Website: macys
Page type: cart
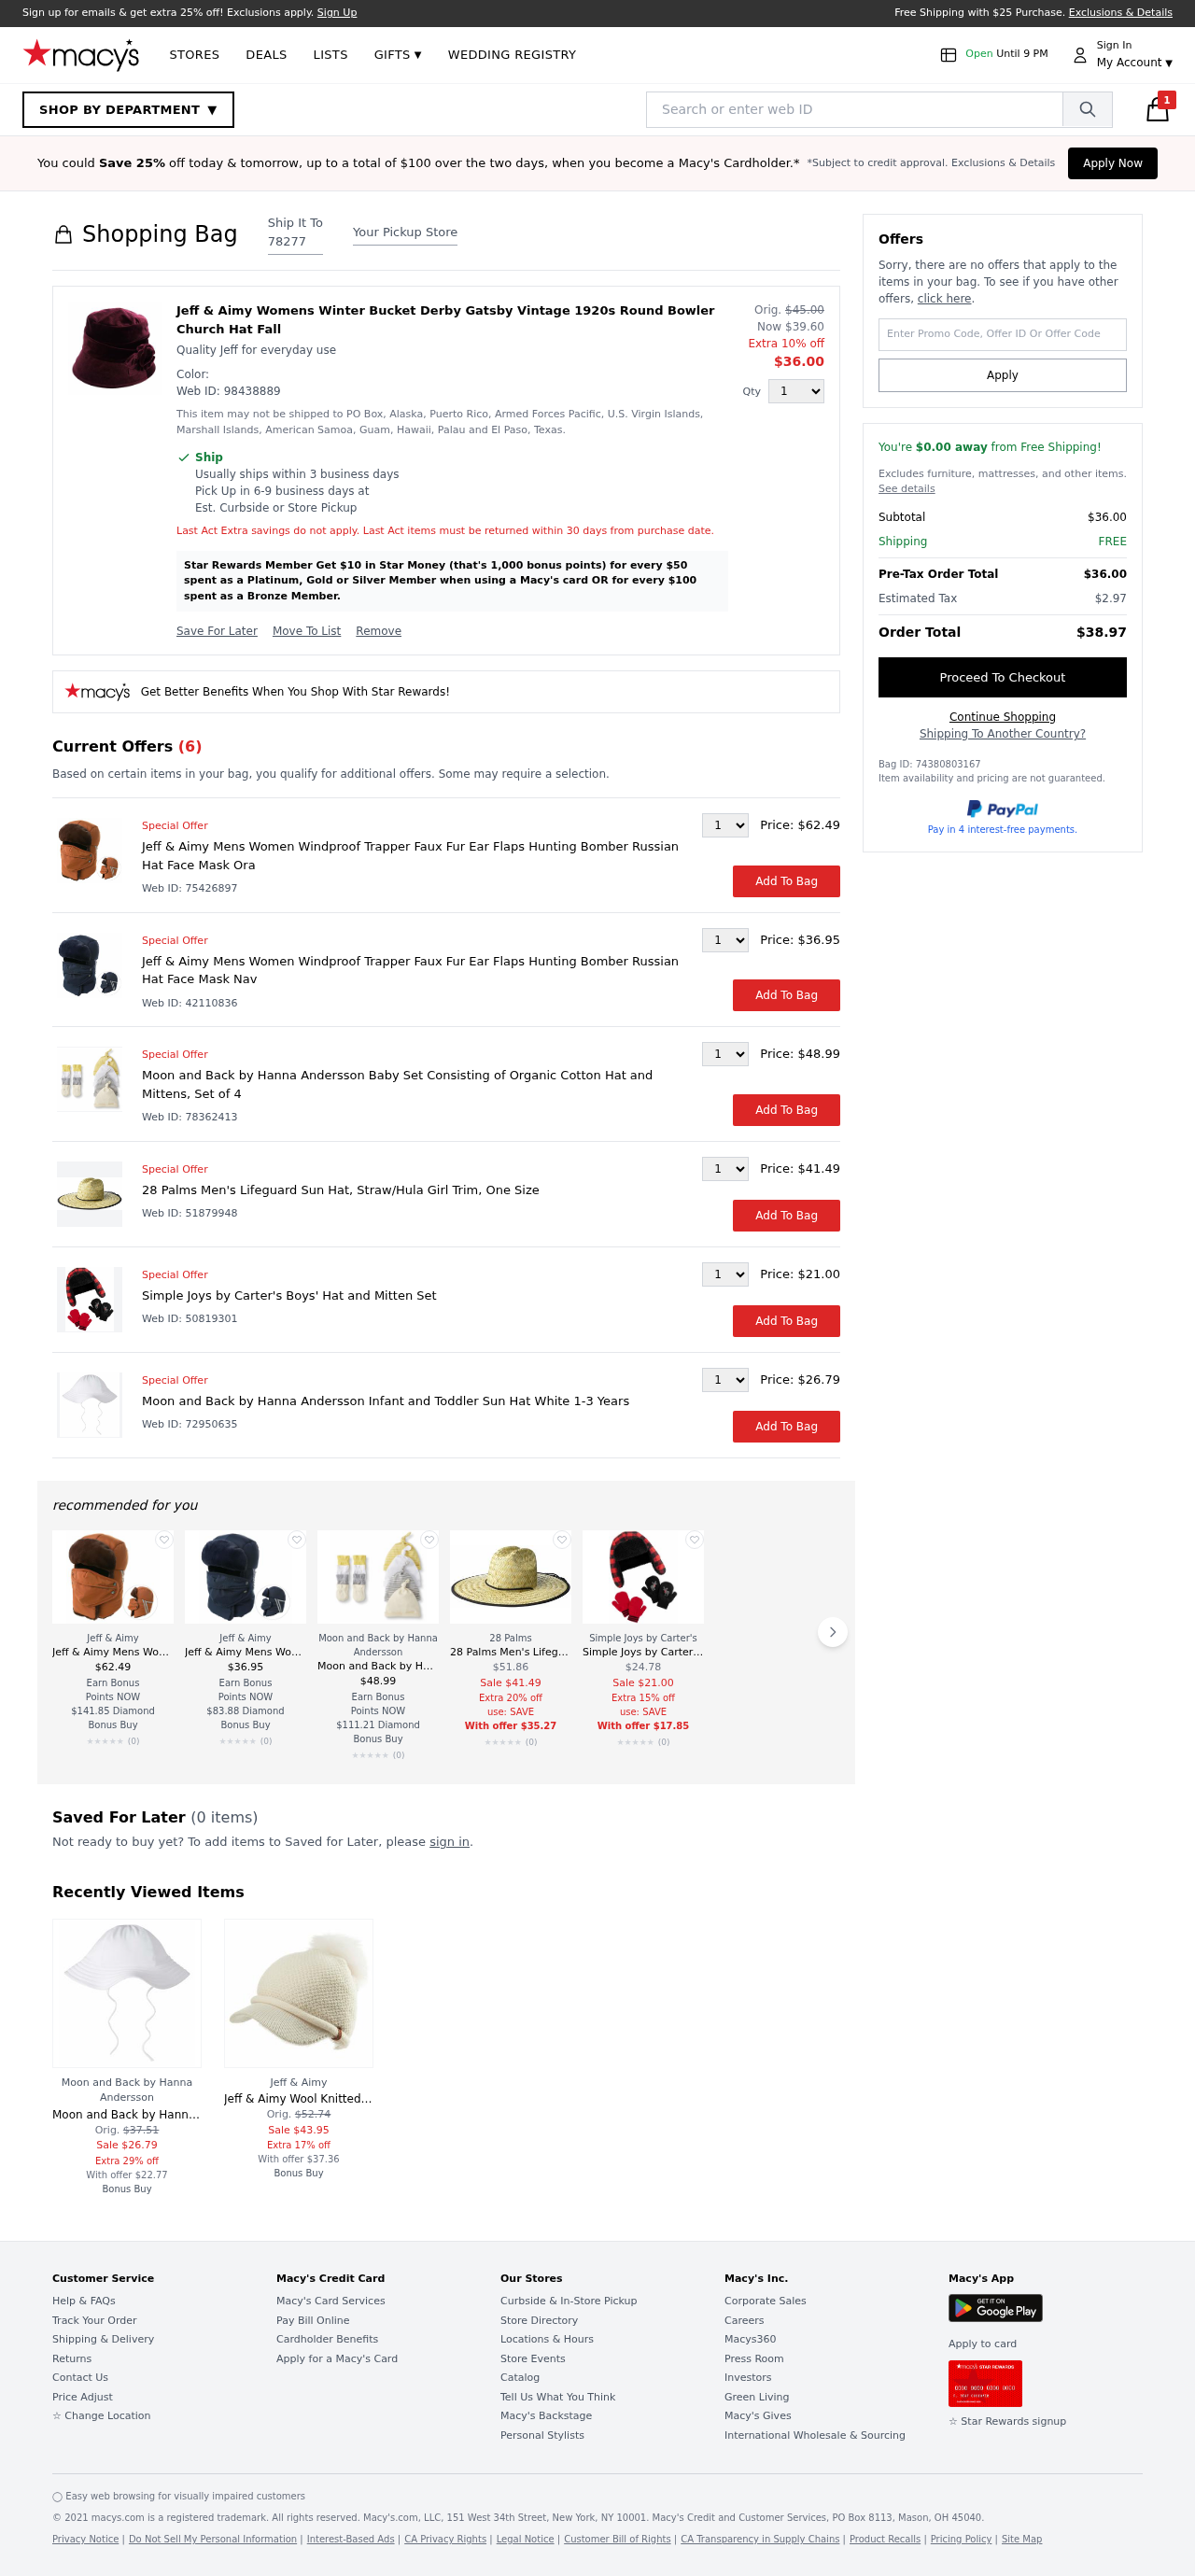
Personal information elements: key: PII_POSTCODE
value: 78277
Product elements: key: PRODUCT1_DESC
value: Quality Jeff for everyday use
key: PRODUCT1_NAME
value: Jeff & Aimy Womens Winter Bucket Derby Gatsby Vintage 1920s Round Bowler Church Hat Fall
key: PRODUCT1_PRICE
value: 36
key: PRODUCT1_QUANTITY
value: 1
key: PRODUCT2_BRAND
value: Jeff & Aimy
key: PRODUCT2_NAME
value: Jeff & Aimy Mens Women Windproof Trapper Faux Fur Ear Flaps Hunting Bomber Russian Hat Face Mask Ora
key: PRODUCT2_PRICE
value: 62.49
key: PRODUCT3_BRAND
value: Jeff & Aimy
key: PRODUCT3_NAME
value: Jeff & Aimy Mens Women Windproof Trapper Faux Fur Ear Flaps Hunting Bomber Russian Hat Face Mask Nav
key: PRODUCT3_PRICE
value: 36.95
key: PRODUCT4_BRAND
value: Moon and Back by Hanna Andersson
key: PRODUCT4_NAME
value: Moon and Back by Hanna Andersson Baby Set Consisting of Organic Cotton Hat and Mittens, Set of 4
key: PRODUCT4_PRICE
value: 48.99
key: PRODUCT5_BRAND
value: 28 Palms
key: PRODUCT5_NAME
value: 28 Palms Men's Lifeguard Sun Hat, Straw/Hula Girl Trim, One Size
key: PRODUCT5_PRICE
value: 41.49
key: PRODUCT6_BRAND
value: Simple Joys by Carter's
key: PRODUCT6_NAME
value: Simple Joys by Carter's Boys' Hat and Mitten Set
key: PRODUCT6_PRICE
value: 21
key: PRODUCT7_BRAND
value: Moon and Back by Hanna Andersson
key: PRODUCT7_NAME
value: Moon and Back by Hanna Andersson Infant and Toddler Sun Hat White 1-3 Years
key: PRODUCT7_PRICE
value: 26.79
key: PRODUCT8_BRAND
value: Jeff & Aimy
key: PRODUCT8_NAME
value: Jeff & Aimy Wool Knitted Visor Beanie with Brim Raccoon Fur Pom Cold Weather Winter Hat for Women Ne
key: PRODUCT8_PRICE
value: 43.95
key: PRODUCT1_ORIGINAL_PRICE
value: $45.00
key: PRODUCT1_SALE_PRICE
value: $39.60
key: PRODUCT5_ORIGINAL_PRICE
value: $51.86
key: PRODUCT6_ORIGINAL_PRICE
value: $24.78
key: PRODUCT7_ORIGINAL_PRICE
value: $37.51
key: PRODUCT8_ORIGINAL_PRICE
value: $52.74
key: PRODUCT1_WEB_ID
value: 98438889
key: PRODUCT2_WEB_ID
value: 75426897
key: PRODUCT3_WEB_ID
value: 42110836
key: PRODUCT4_WEB_ID
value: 78362413
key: PRODUCT5_WEB_ID
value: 51879948
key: PRODUCT6_WEB_ID
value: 50819301
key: PRODUCT7_WEB_ID
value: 72950635
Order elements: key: ORDER_COUNT
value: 1
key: ORDER_SUBTOTAL
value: $36.00
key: ORDER_SHIPPING_COST
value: FREE
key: ORDER_TOTAL
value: $36.00
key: ORDER_TAX
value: $2.97
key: ORDER_GRAND_TOTAL
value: $38.97
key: ORDER_BAG_ID
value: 74380803167
Search elements: key: HEADER_SEARCH
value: Search or enter web ID